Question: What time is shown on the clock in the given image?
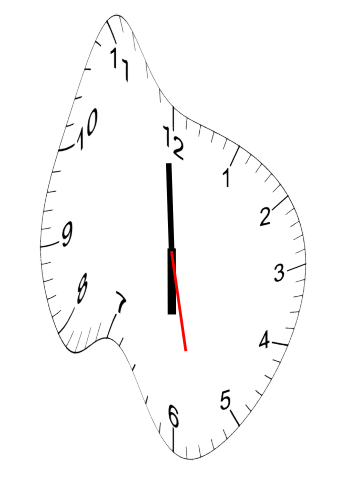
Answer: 05:59:28